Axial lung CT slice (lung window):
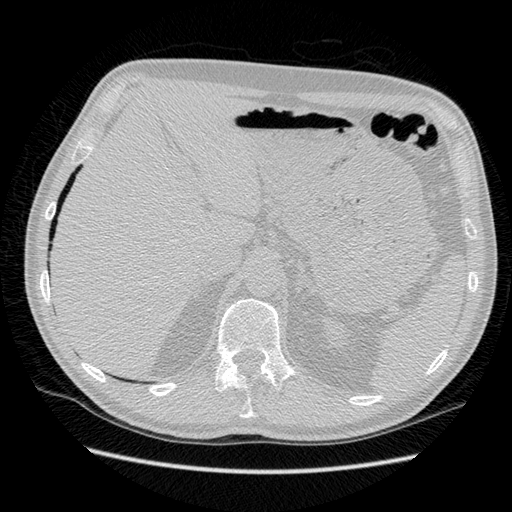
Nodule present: no